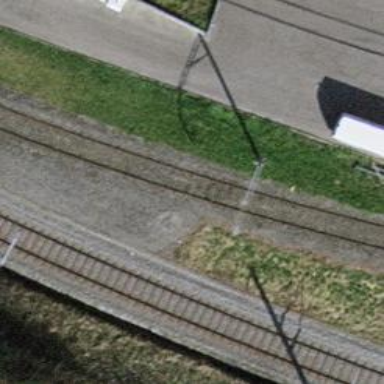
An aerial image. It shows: Single-track electrified railway with contact line. It is spur line for service.